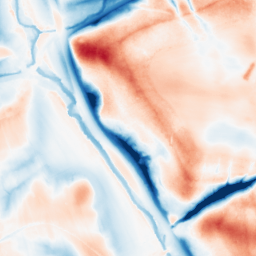
Category: classical
Decomposition family: uniform
Decomposition parameters: size: 50
Upsampling method: bilinear
Upsampling parameters: scale: 4
Upsampling scale: 4